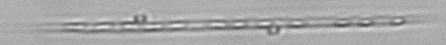
Label: Rhizosolenia